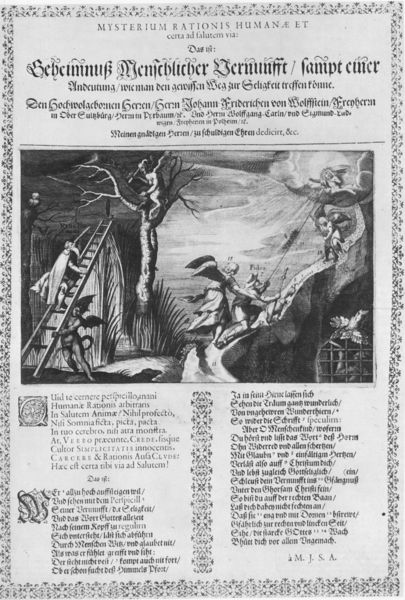
Titel: MYSTERIUM RATIONIS HUMANAE ET certa ad salutem via
Künstler: M[agister] J[ohann] S[aubert] A[ntistes]
Standort: Wolfenbüttel
Institution: Herzog August Bibliothek
Schlagwörter: baum, dunkel, flügel, gott, himmel, kampf, schatten, vogel, weiß, wolken, bäume, menschen, äste, grau, licht, nacht, schwarz, szene, zeichnung, gras, weg, wolke, ornament, alt, bibel, geschichte, halten, rahmen, tot, bild, natur, zweige, gitter, sonne, kind, girlande, engel, schwanz, schrift, grafik, graphik, spalten, rand, angst, leiter, finster, ornamente, deutsch, buch, strahlen, druck, druckgraphik, schwarz weiss, radierung, stich, seite, gefangen, illustration, text, zeitschrift, zeitung, gespenst, initiale, überschrift, dämon, schnörkel, hölle, teufel, gedicht, erscheinung, erleuchtung, käfig, schutzengel, gefangener, kupferstich, unwesen, altdeutsch, lied, dämonen, abraham, himmelsleiter, artikel, majuskel, seriendruck, inkunabel, herkunft, gefieser, scharift, überswchrift, mysterium, habum